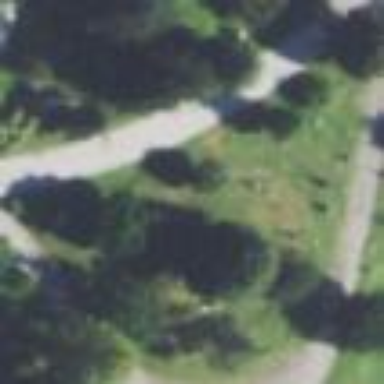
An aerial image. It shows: Cemetery.